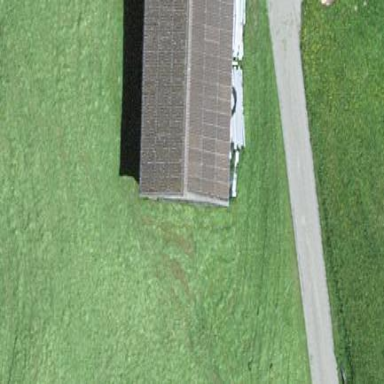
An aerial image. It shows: Garage.